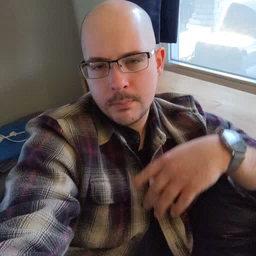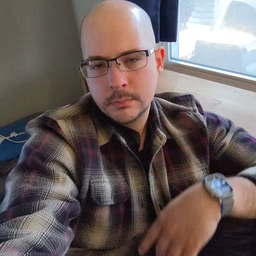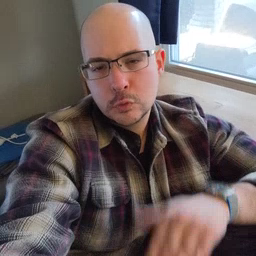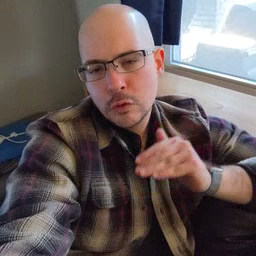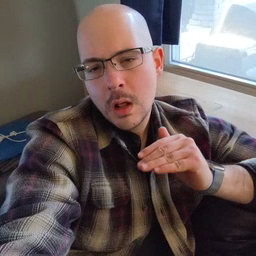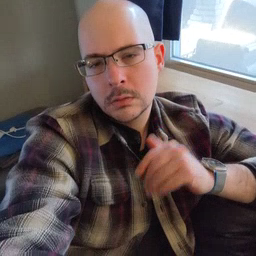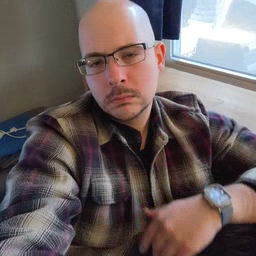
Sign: child